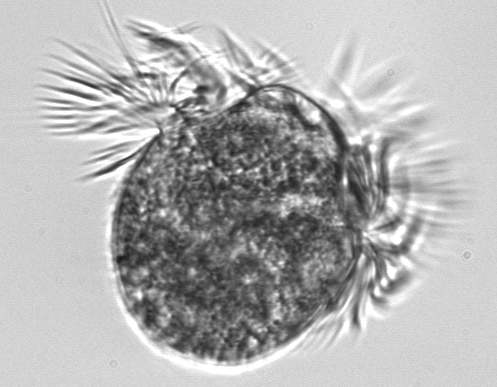
Label: Pelagostrobilidium